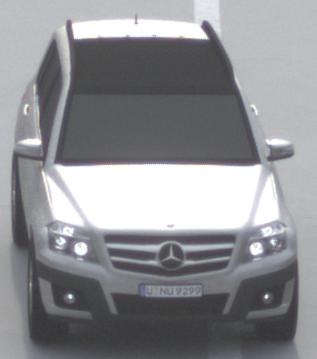
Make: Mercedes-Benz
Model: GLK 280
Detailed model: GLK-Class (204)
Model produced from: 2008/10
Model produced until: 2009/04
Doors: 5
Color: white
Road condition: dry road
Daytime: morning or afternoon
Contrast: medium contrast